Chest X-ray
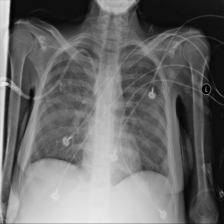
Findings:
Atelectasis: negative
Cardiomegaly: negative
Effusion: negative
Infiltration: positive
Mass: negative
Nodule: negative
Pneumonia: negative
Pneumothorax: negative
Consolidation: negative
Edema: negative
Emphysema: negative
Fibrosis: negative
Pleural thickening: negative
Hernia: negative